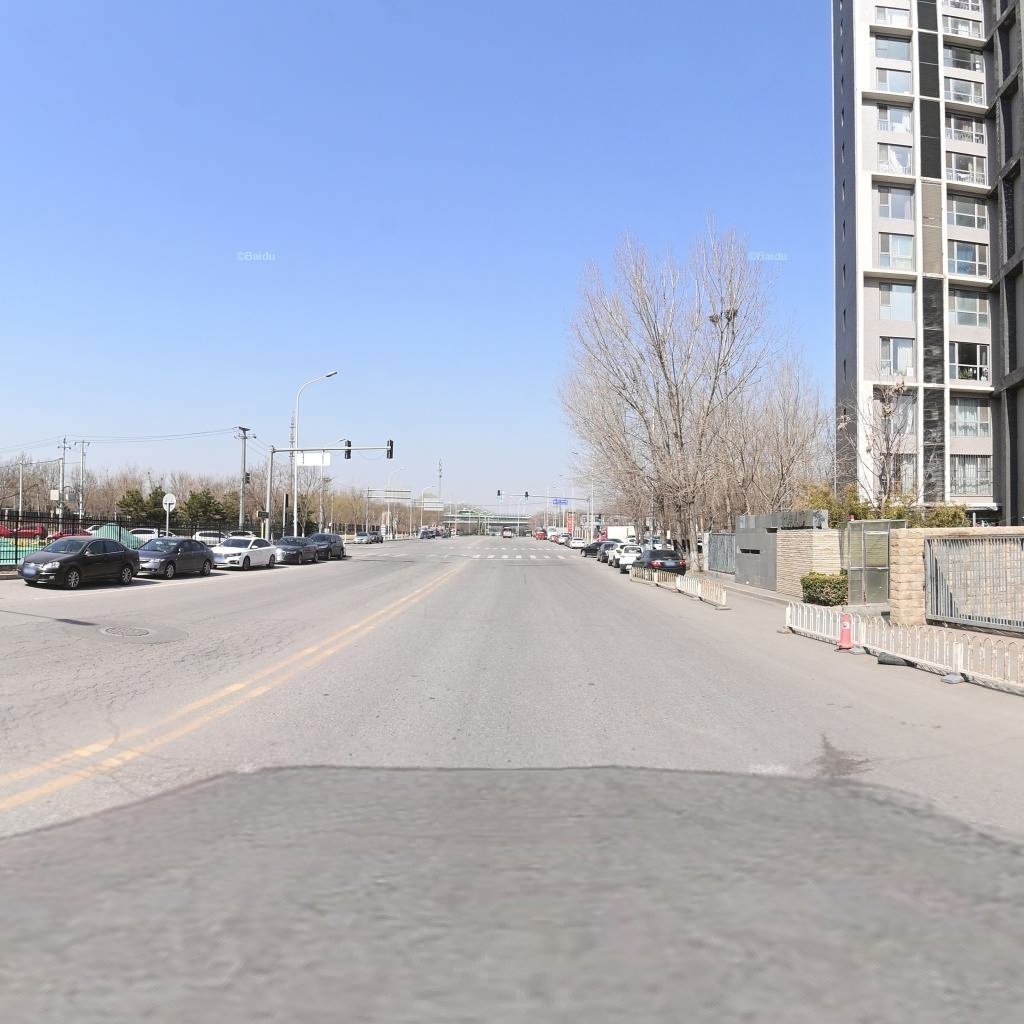
Region: Chaoyang
Road damage annotations: transverse crack, alligator crack, manhole cover